Question: I'm using JointsWP with Foundation 6 in Flex mode. I'm trying to contain the top bar to the grid, which is working with "row column", but I can't align the top-bar-right to the right for some unknown reason. This is my code:
'''
<div class="title-bar" data-responsive-toggle="top-bar-menu" data-hide-for="<?php echo $breakpoint ?>">
<button class="menu-icon" type="button" data-toggle></button>
</div>
<div class="top-bar" id="top-bar-menu">
<div class="row column">
<div class="top-bar-left show-for-<?php echo $breakpoint ?>">
<ul class="menu">
<li><a href="<?php echo home_url(); ?>"><?php bloginfo('name'); ?></a></li>
</ul>
</div>
<div class="top-bar-right align-right">
<?php joints_top_nav(); ?>
</div>
</div>
</div>
'''
And this is how it looks:

How can I make sure that the menu is aligned to the right?
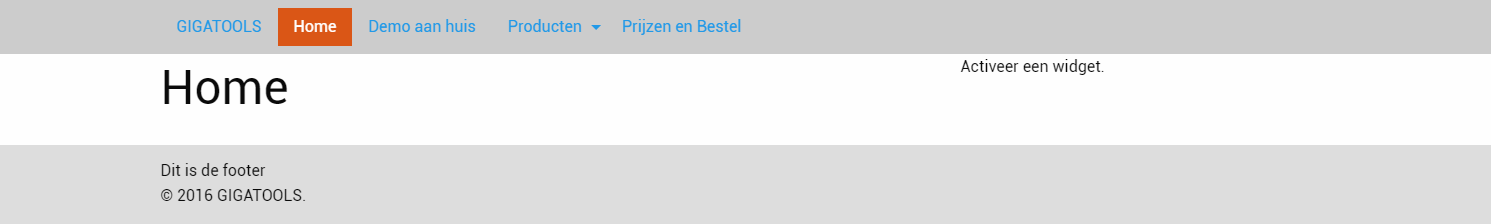
Answer: This is a Foundation bug (not JointsWP specific) that is going to be addressed in the 6.2.1 release.
<URL>